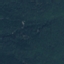
Label: Forest